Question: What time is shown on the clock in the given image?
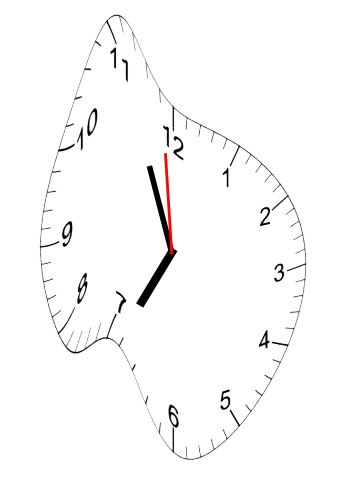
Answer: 06:55:59